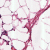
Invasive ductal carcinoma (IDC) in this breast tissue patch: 0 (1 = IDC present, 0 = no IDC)